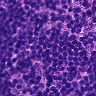
Metastatic tissue present: no